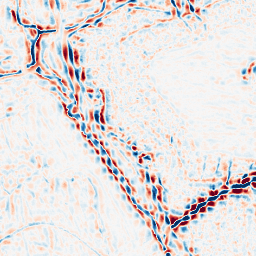
Category: wavelet
Decomposition family: wavelet_biorthogonal
Decomposition parameters: wavelet: bior4.4
level: 3
Upsampling method: linear_exact
Upsampling parameters: scale: 2
Upsampling scale: 2